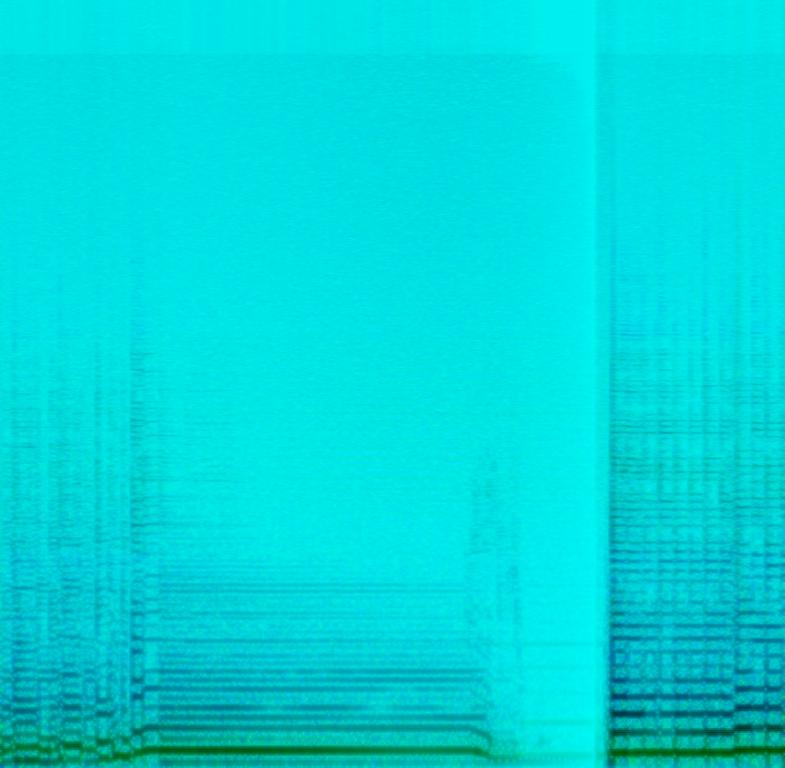
This song features a bass guitar being played. At first, a single note is ringing. After a brief pause, an ascending lick is played in common time. The first note is played eight times. The second note is played four times, the third and fourth, two times each. The fifth note is played eight times. The sixth and seventh notes are played four times each. The last note is played once as a double stop with the open string above it and a fretted note on the higher register. This song is an instrumental and can be played in an instructional audio.